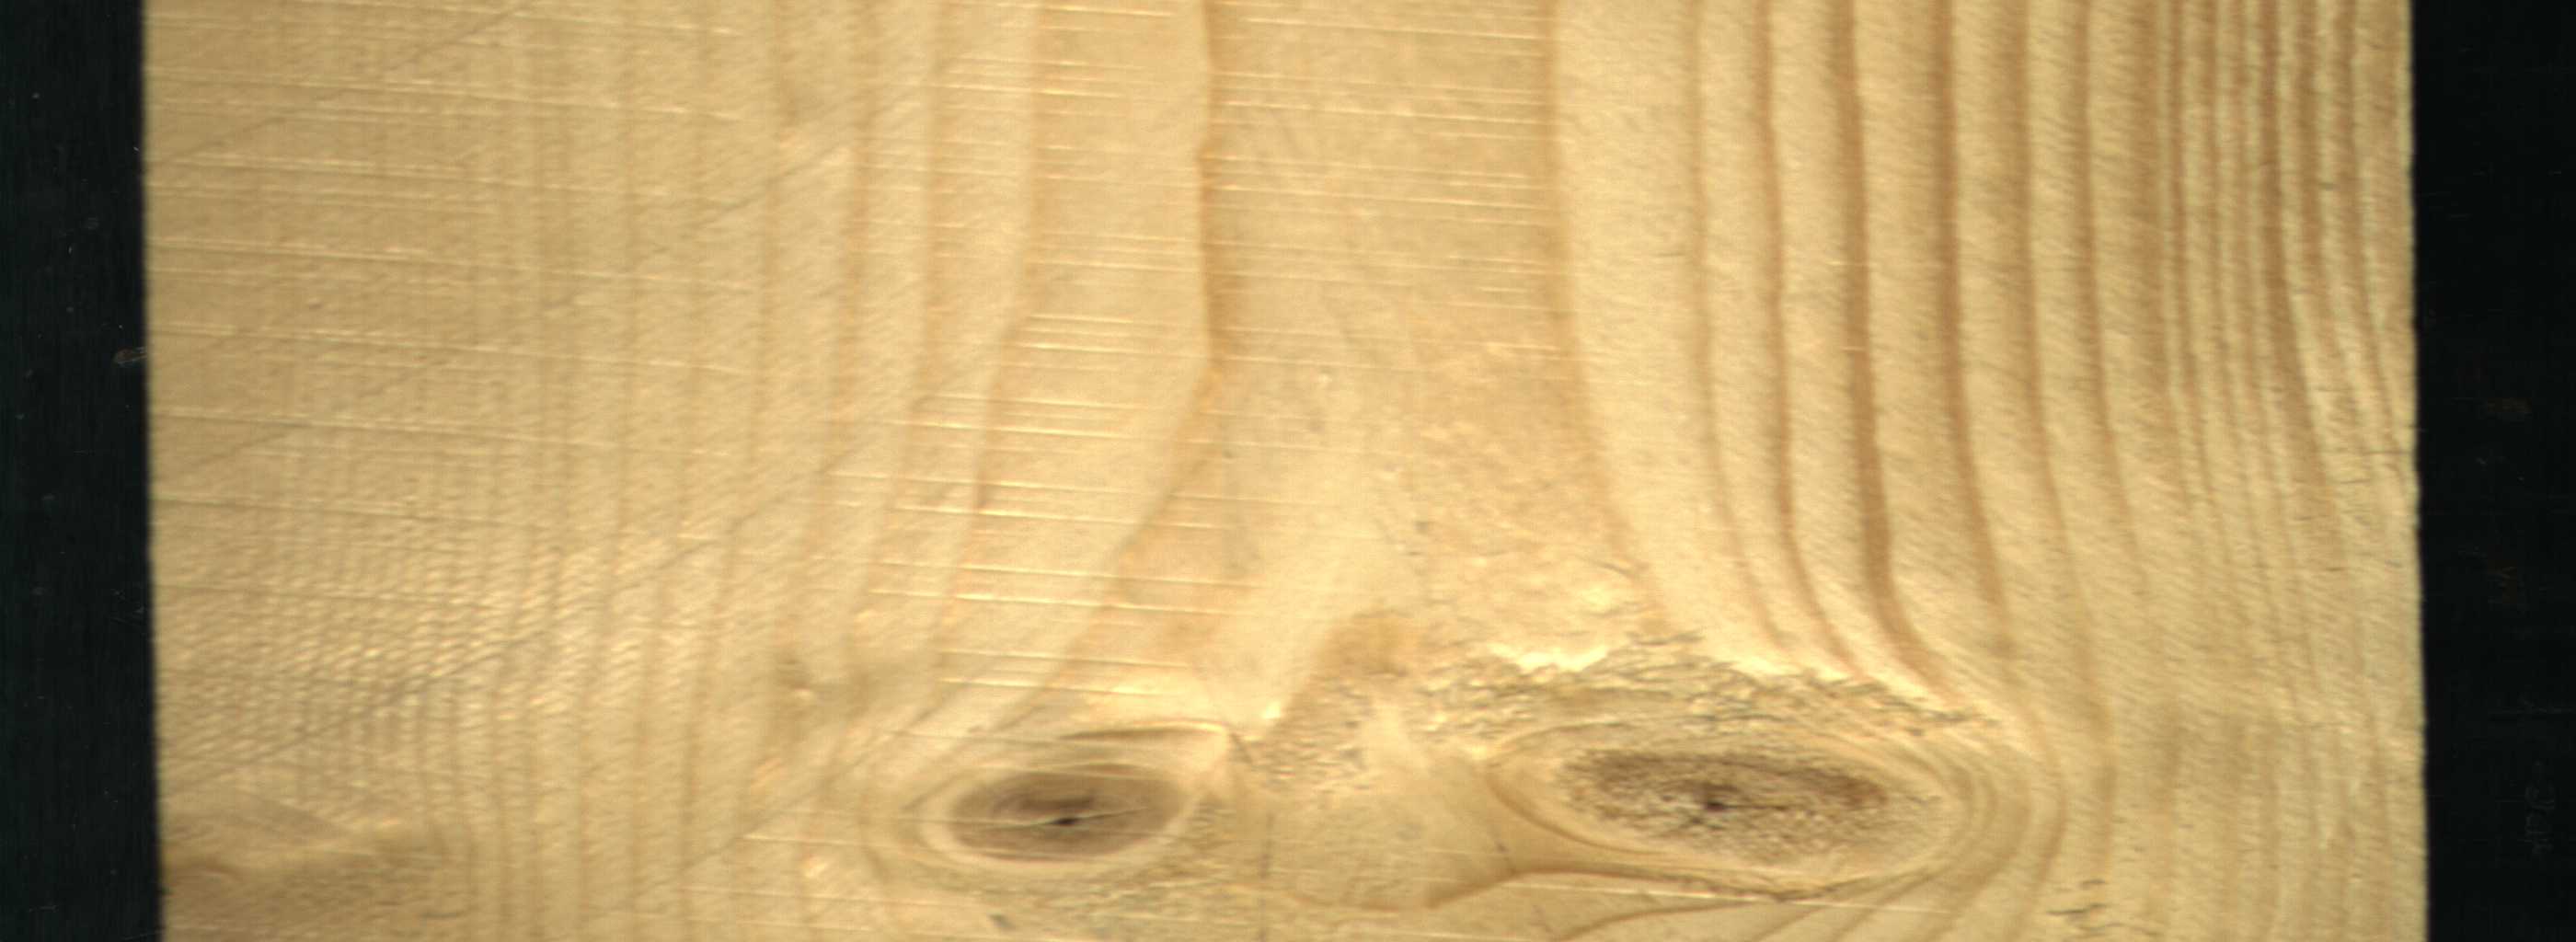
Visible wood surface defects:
Live_Knot
Live_Knot